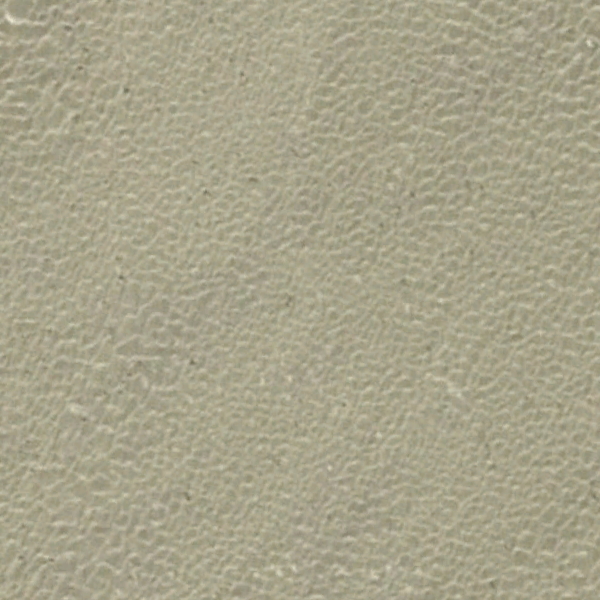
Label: Desert